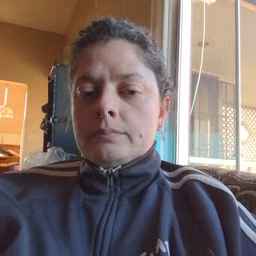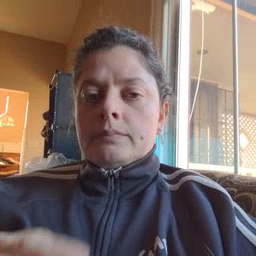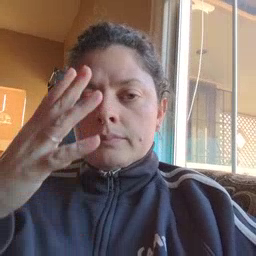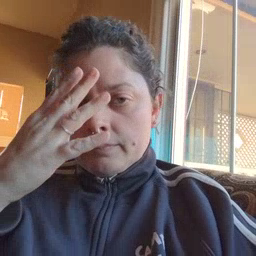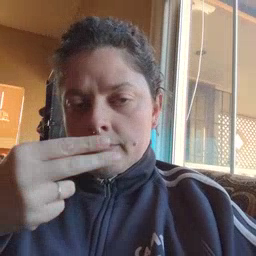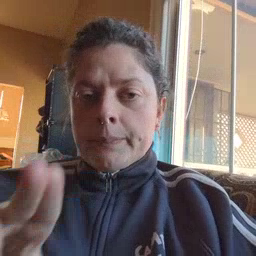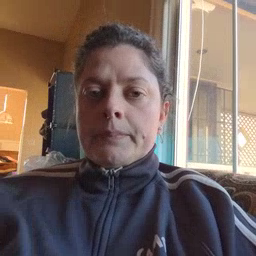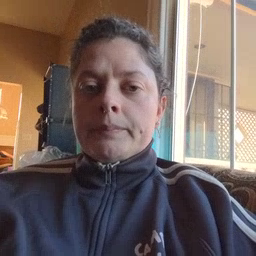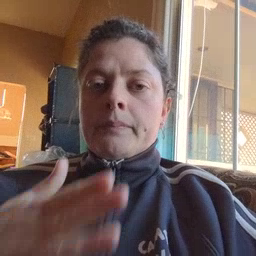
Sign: nap